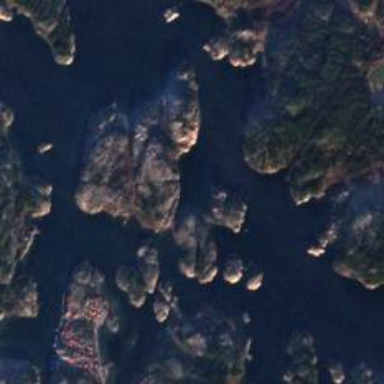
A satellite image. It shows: Beautiful bay with natural surroundings.